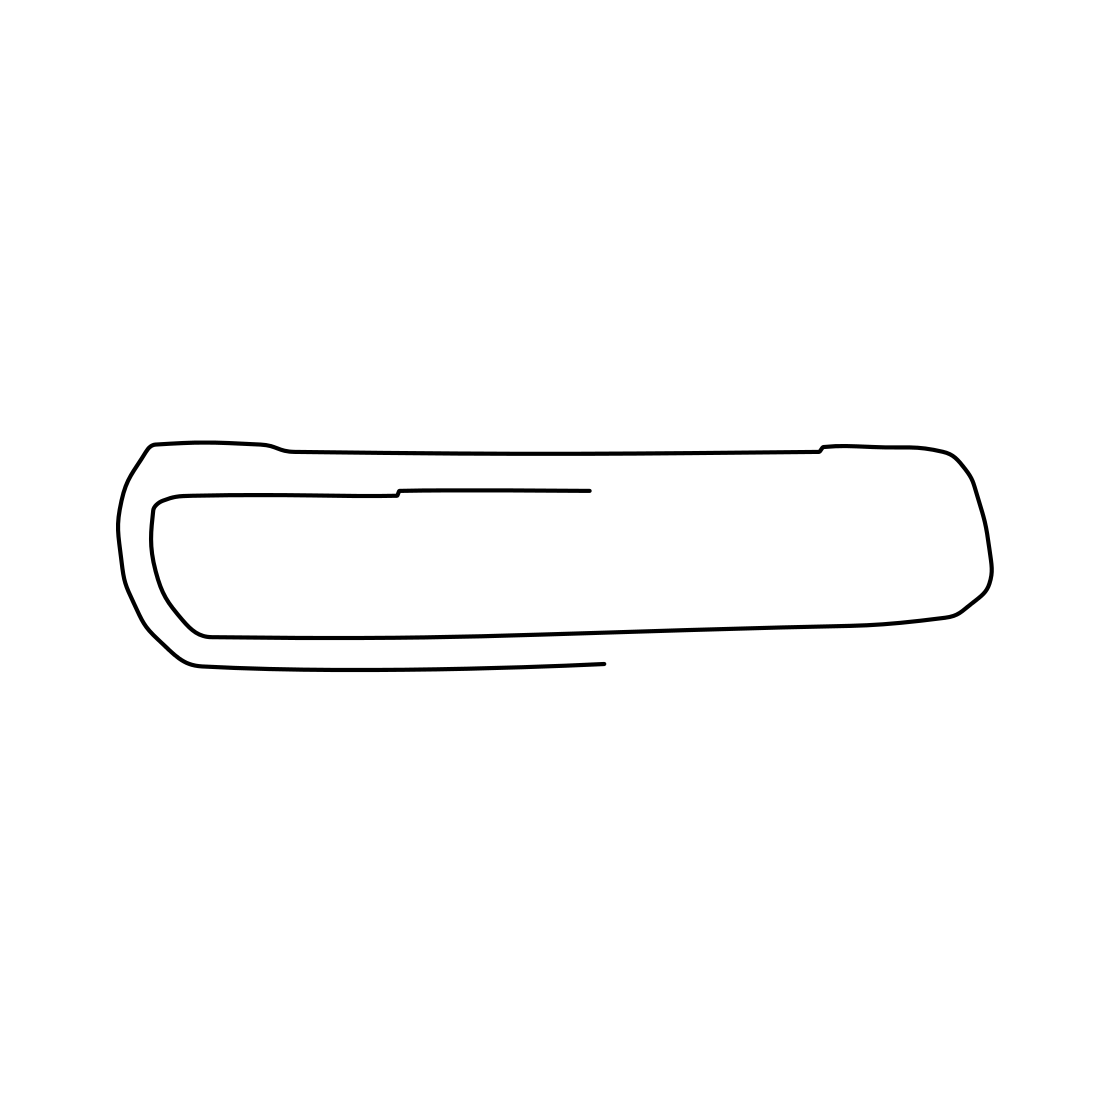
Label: paper clip